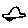
Label: car